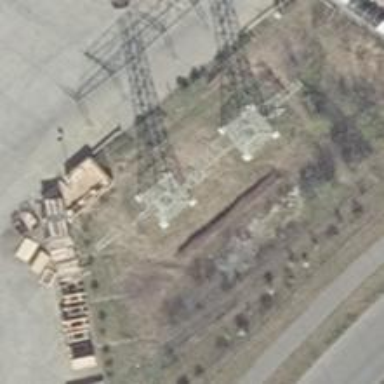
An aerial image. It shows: Three cables of power line.